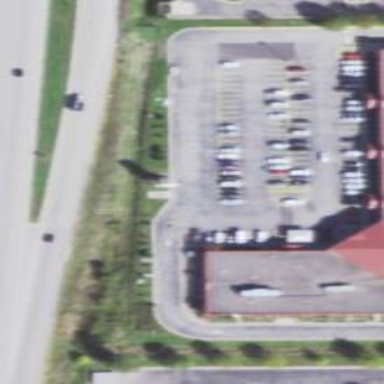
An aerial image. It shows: Customer parking surface area designated in the parking lot.